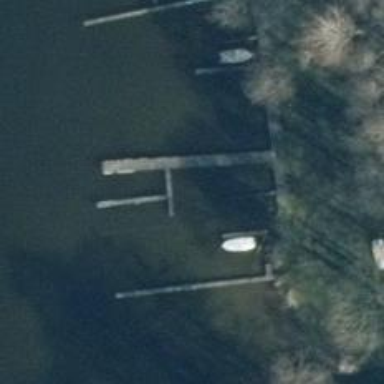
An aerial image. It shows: Man-made pier.